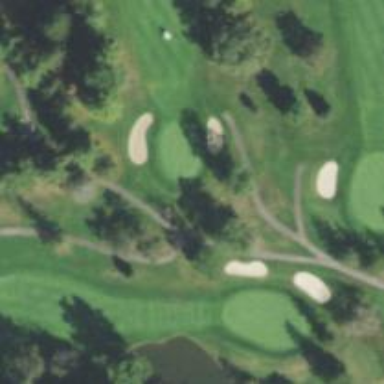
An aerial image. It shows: View of golf hole.